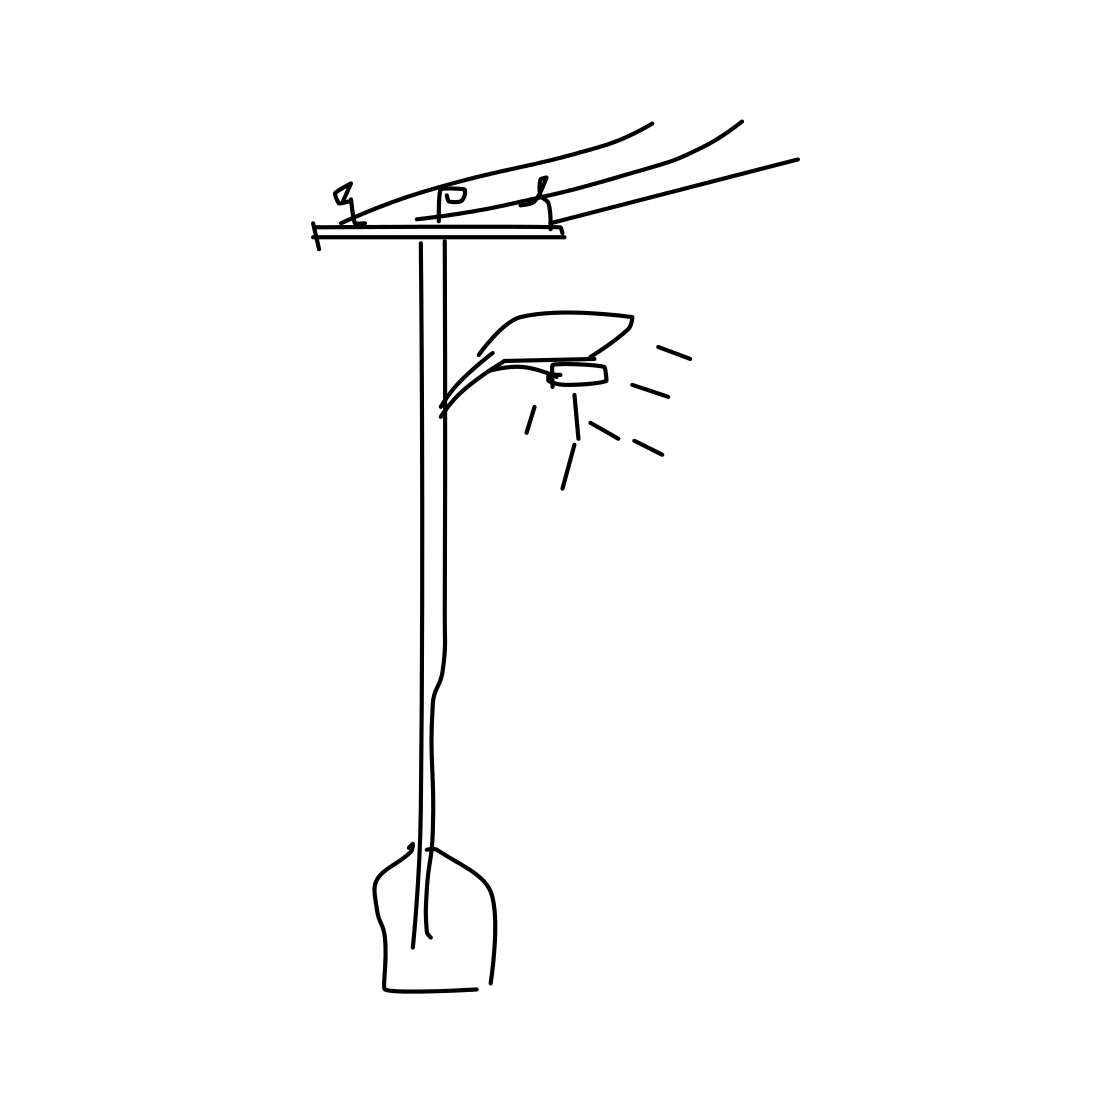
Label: streetlight